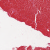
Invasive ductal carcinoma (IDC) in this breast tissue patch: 0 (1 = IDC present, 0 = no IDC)